Question: I want to add a microphone button next to a textFiled.
This button should activate the dictation mode of the iOS keyboard, exactly as the microphone button in the keyboard does.
It's easier to see a microphone button next to a textField than at the bottom of the keyboard.

I know there is some similar post saying it's impossible, but they are 5 years old, maybe there is some new api since this time.
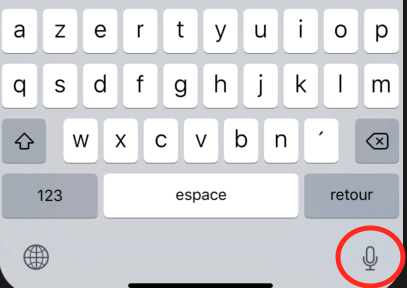
Answer: There is no way to pragmatically trigger the keyboard into dictation mode.
You'll need to build something yourself using 'SFSpeechRecognizer' if you want to convert speech to text.